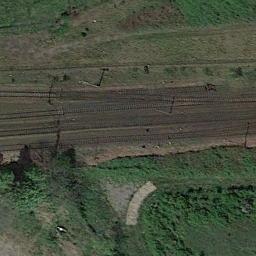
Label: railway